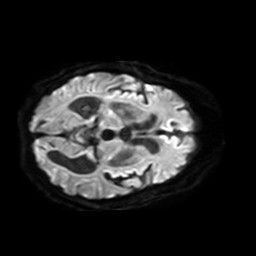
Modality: TRACE
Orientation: axial
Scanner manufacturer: philips
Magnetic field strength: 3 T
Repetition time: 3.089 s
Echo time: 0.076 s